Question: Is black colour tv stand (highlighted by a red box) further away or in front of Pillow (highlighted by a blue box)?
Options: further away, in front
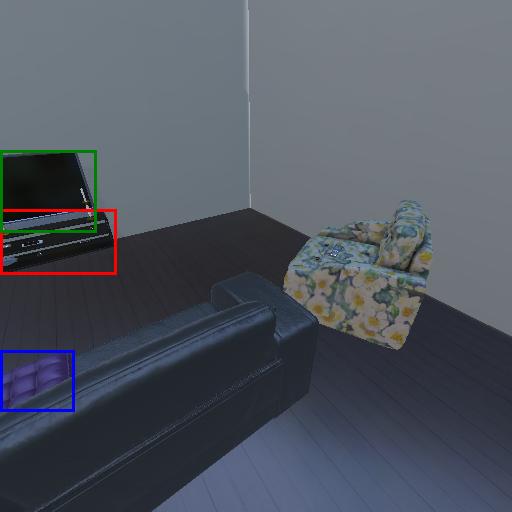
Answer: further away